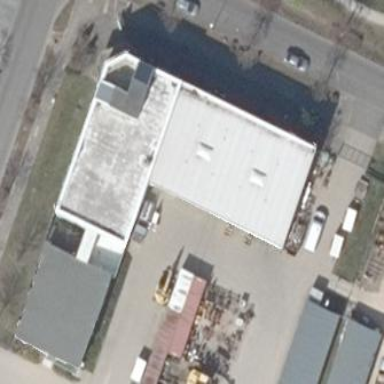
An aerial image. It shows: Commercial building.